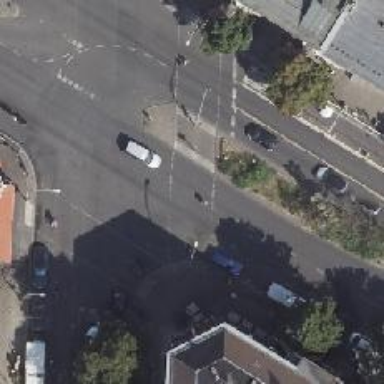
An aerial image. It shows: Crossing with traffic signals.